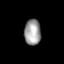
Tissue: lung
Cell type: Myeloid cells
Senescence score: 0.2258
Nuclear area (px): 418
Mean DAPI intensity: 156.938